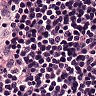
Metastatic tissue present: no